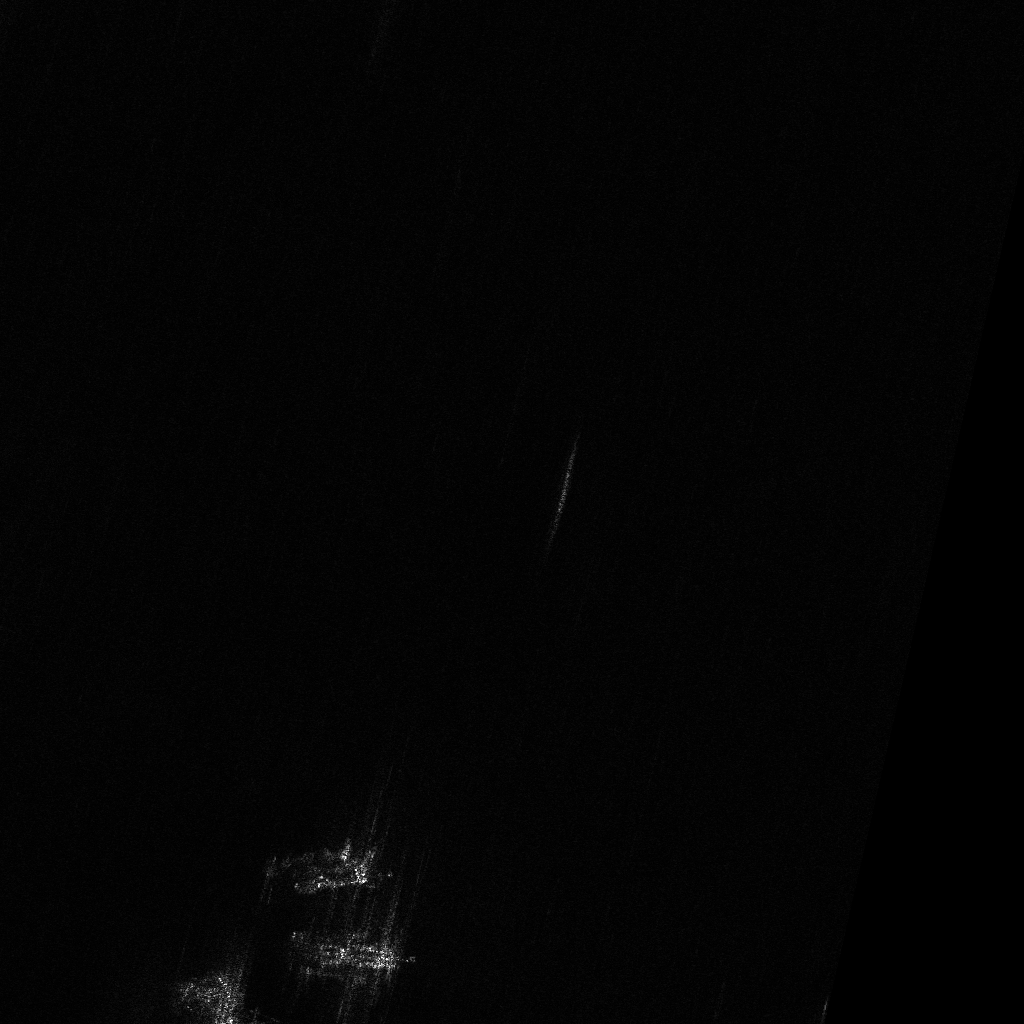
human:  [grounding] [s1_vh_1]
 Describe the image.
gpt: In the satellite image, there is  <ref>3 large container </ref> <box>[[31, 79, 33, 88, 71], [31, 81, 33, 90, 84], [27, 91, 39, 95, 6]]</box> located at bottom.